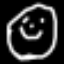
Label: mushroom